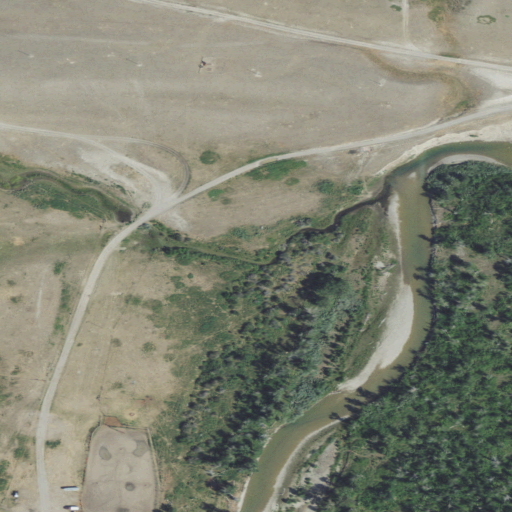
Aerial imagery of valley in Montana named Hay Coulee containing grassland, shrub, herbaceous wetlands, woody wetlands, and open water